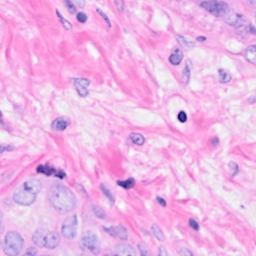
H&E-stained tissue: Breast